Question: I'm in the middle of making a user registration form and want to prevent pasting into certain input boxes. Problem is, onPaste isn't being recognized as an event.
As you can see in this image, onKeyPress is being recognized, whereas onPaste is not.

After some Googling it seems I am the only person on the planet who has encountered this (which probably means it's something silly and I'm a massive idiot). I'm using NetBeans IDE 8.2. Thanks in advance for any help.
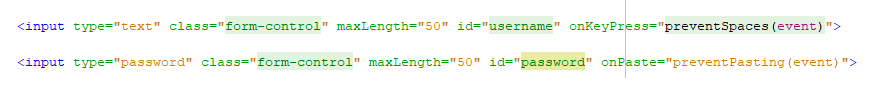
Answer: Oops! As I suspected, I was being a massive idiot. onPaste doesn't to be recognized as an event in my IDE, but on run-time it will actually fire. My JavaScript code for the event was flawed and this is why nothing was happening.
Thanks for the help all.